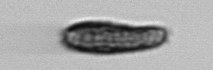
Label: Pseudochattonella_farcimen